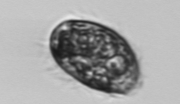
Label: Pleuronema